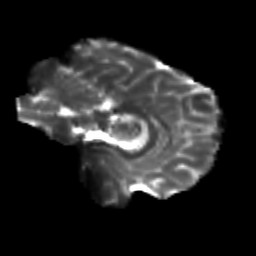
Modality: T2w
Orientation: sagittal
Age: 23
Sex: female
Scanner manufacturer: siemens
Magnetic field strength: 3 T
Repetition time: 3.5 s
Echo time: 0.104 s